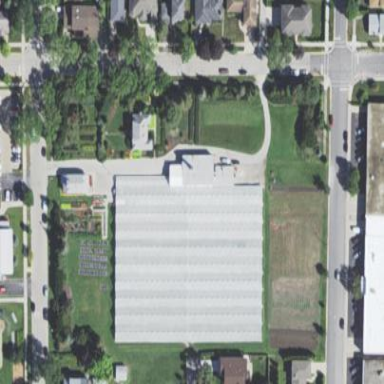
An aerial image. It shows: Area dedicated to greenhouse horticulture.